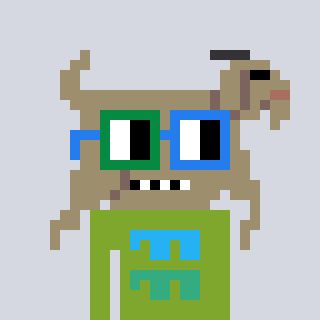
a pixel art character with square green and blue glasses, a goat-shaped head and a slimegreen-colored body on a cool background